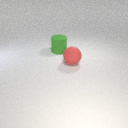
large green rubber cylinder to the left of large red rubber sphere